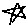
Label: star